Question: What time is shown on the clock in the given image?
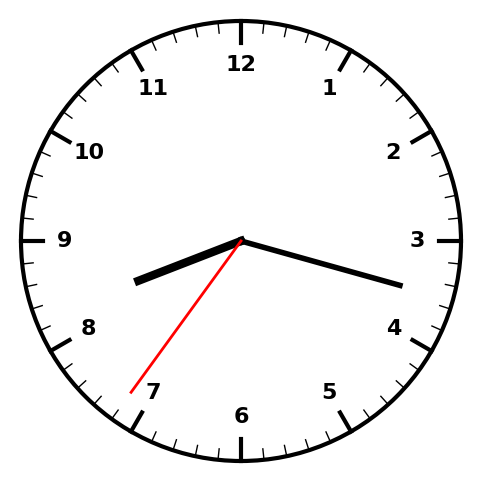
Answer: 08:17:36